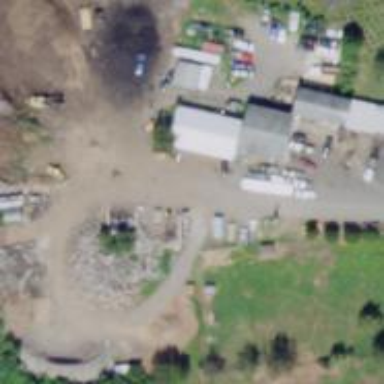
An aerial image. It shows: Trade shop.